Field crop: tomato
Growth stage: 2
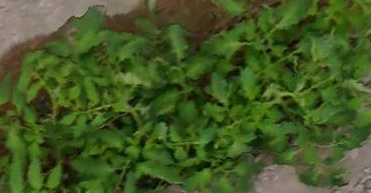
Species: tomato